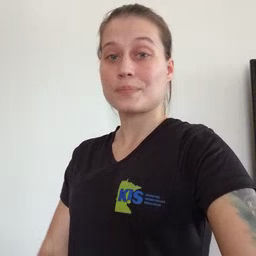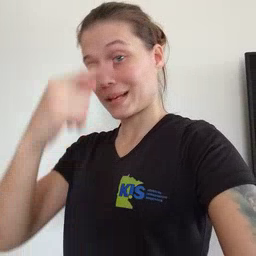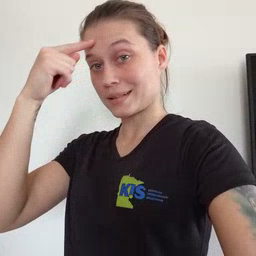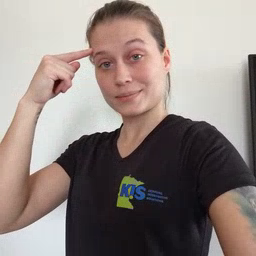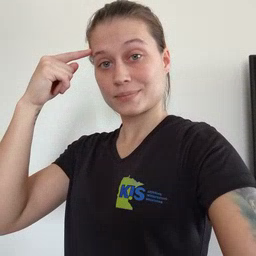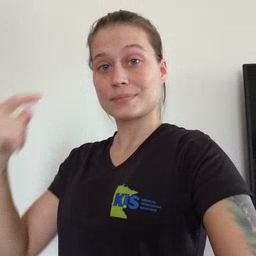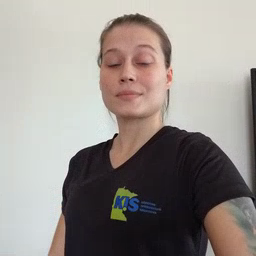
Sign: black